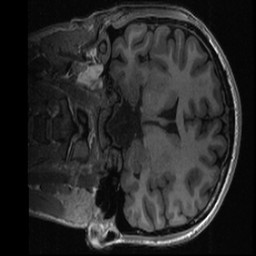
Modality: T1w
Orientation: coronal
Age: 20
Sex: female